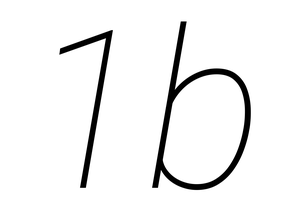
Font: Roboto-Italic_Thin_Italic